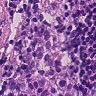
Metastatic tissue present: yes